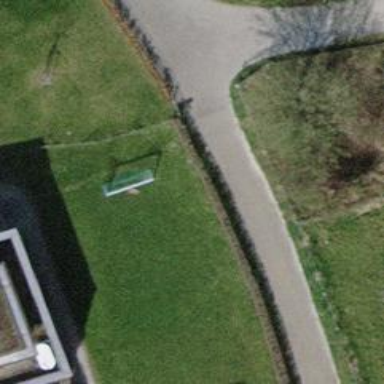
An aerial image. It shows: Hedge acting as barrier.